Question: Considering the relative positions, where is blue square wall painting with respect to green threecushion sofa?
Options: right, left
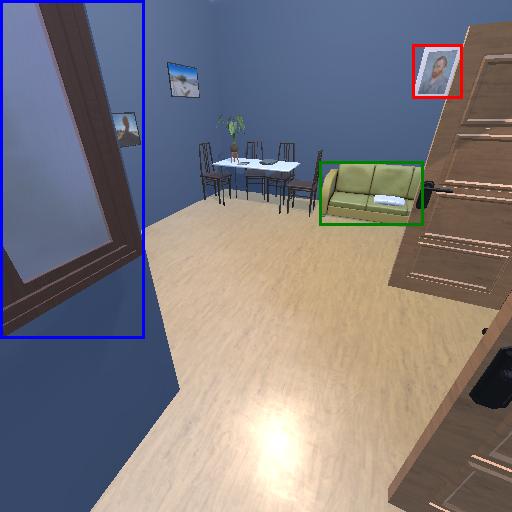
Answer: right